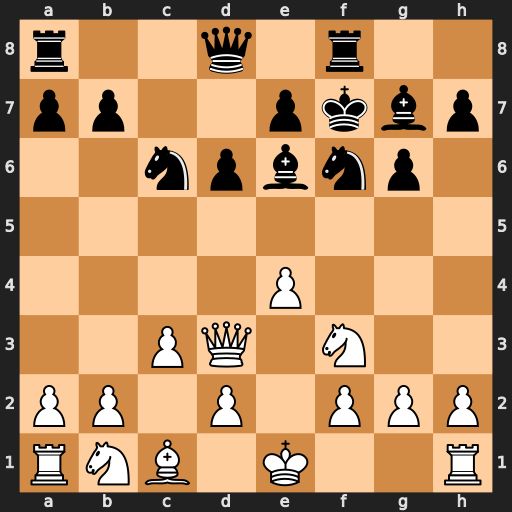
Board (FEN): r2q1r2/pp2pkbp/2npbnp1/8/4P3/2PQ1N2/PP1P1PPP/RNB1K2R
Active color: w
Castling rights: KQ
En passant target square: -
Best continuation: Ng5+ Kg8 Nxe6